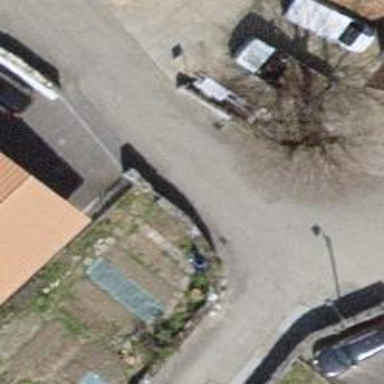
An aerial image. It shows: Asphalt road in residential area.